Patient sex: F
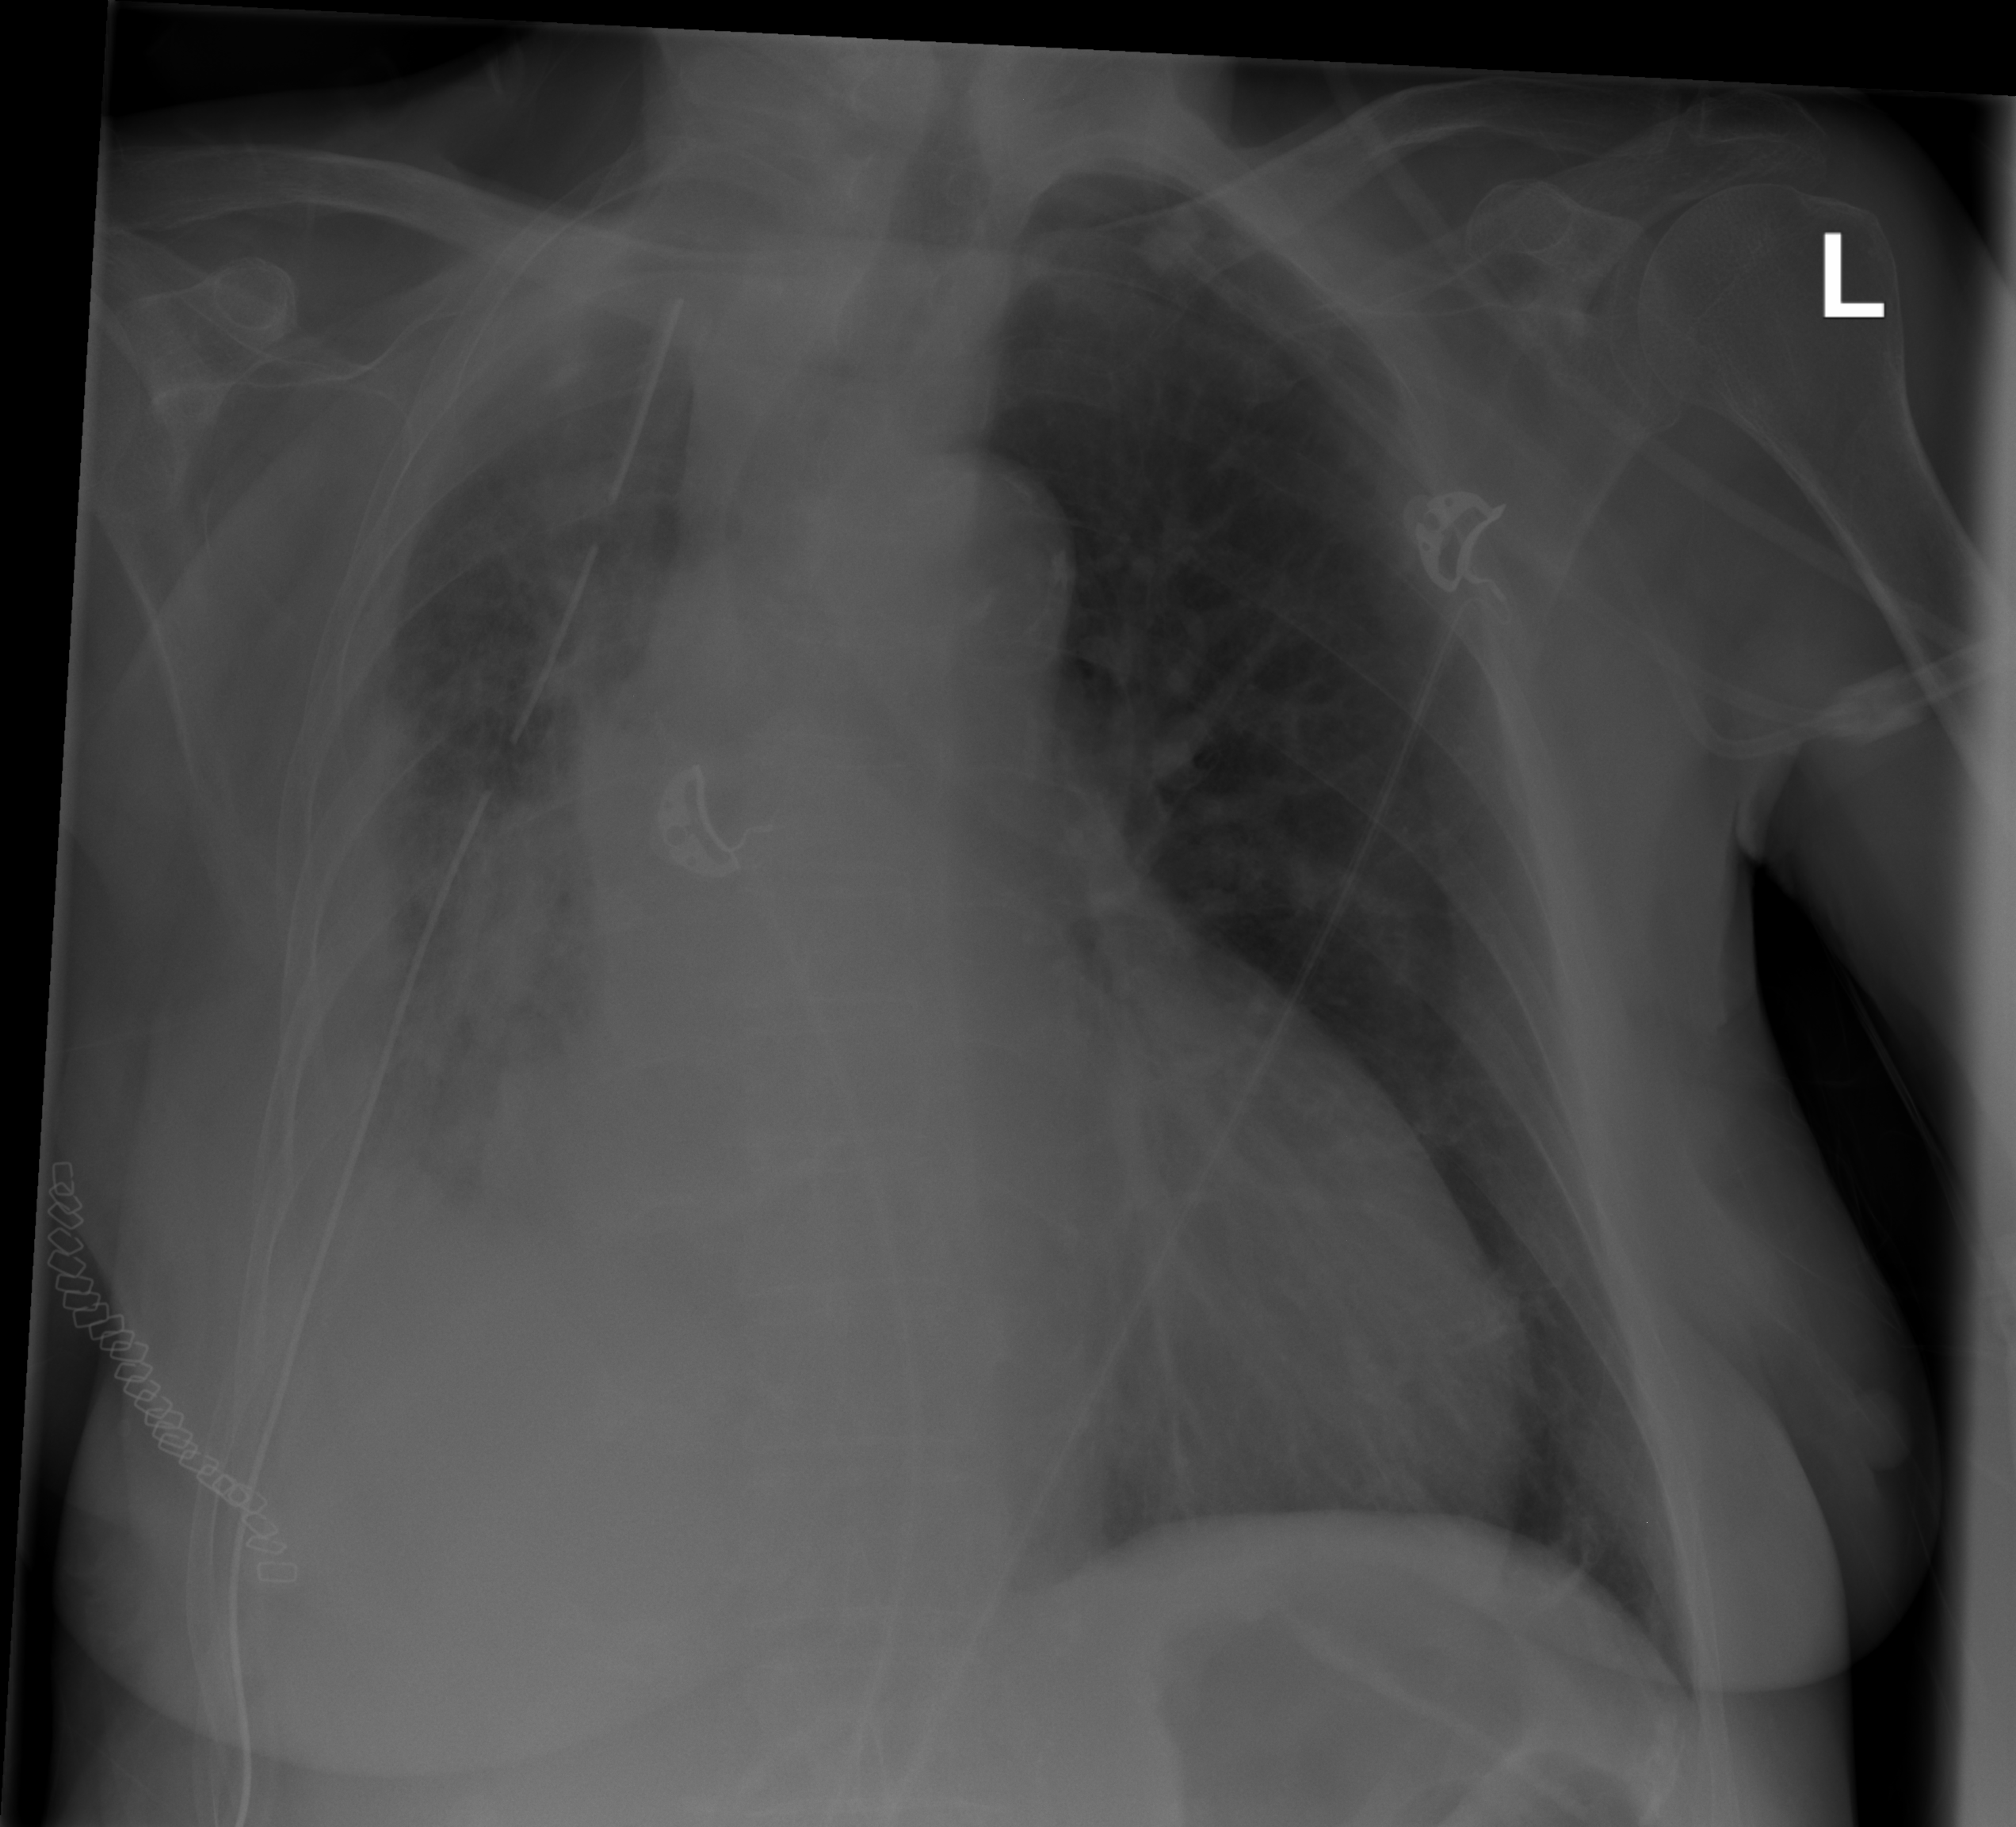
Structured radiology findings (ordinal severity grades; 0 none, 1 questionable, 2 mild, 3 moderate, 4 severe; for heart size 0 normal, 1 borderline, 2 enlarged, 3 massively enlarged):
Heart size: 2
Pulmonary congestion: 0
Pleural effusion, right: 3
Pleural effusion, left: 0
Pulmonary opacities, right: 2
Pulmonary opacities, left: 0
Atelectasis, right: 2
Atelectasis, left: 0